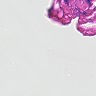
Metastatic tissue present: no